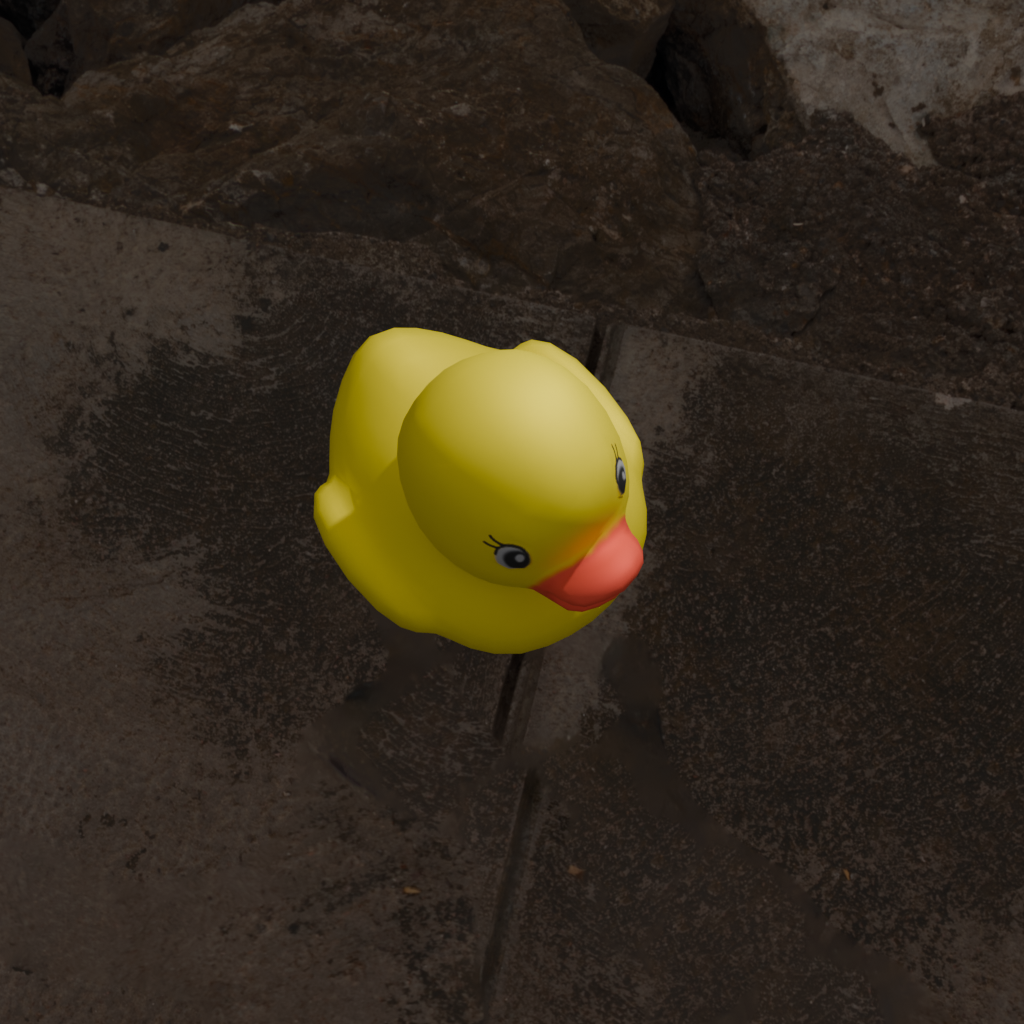
an image of a yellow rubber duck seen from <front_right_top> in a rocky pier extending into calm sea with a dramatic cloudy sky at sunset.